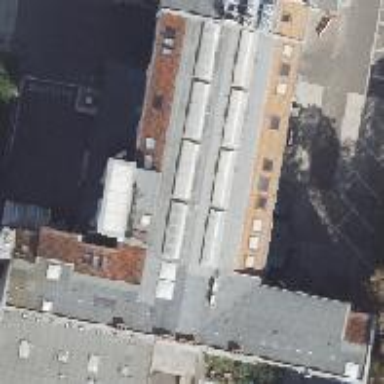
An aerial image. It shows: Commercial building.